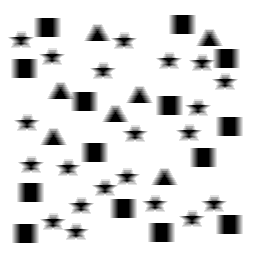
Squares: 14
Triangles: 7
Stars: 21
Total shapes: 42